Question: I'm using Bootstrap 3 in an app dashboard and I'm facing a problem using navbar. I added a dropdown menu that is being shown correctly, but once I resize the window and the navbar is collapsed, it is showed at the left instead that at the right. What can I do to solve it?
Here you can find an screenshot with the problem and what I need, and some code:

'''
<nav class="navbar navbar-default navbar-fixed-top" role="navigation">
<div class="navbar-header">
<button type="button" class="navbar-toggle" data-toggle="collapse"
data-target=".navbar-collapse">
<span class="sr-only">Toggle navigation</span> <span class="icon-bar"></span>
<span class="icon-bar"></span> <span class="icon-bar"></span>
</button>
<a class="navbar-brand" href="#">Dashboard</a>
</div>
<c:if test="${not empty username}">
<div class="collapse navbar-collapse">
<ul class="nav navbar-nav navbar-right">
<li class="dropdown"><a href="#" class="dropdown-toggle"
data-toggle="dropdown">${username} <span
class="glyphicon glyphicon-user"></span><b class="caret"></b></a>
<ul class="dropdown-menu">
<li><a href="<c:url value='/logout' />">Logout</a></li>
</ul></li>
</ul>
</div>
</c:if>
'''
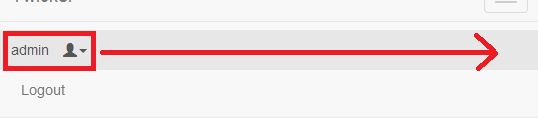
Answer: The 'navbar' collapses at 768px, so this media query will float your 'navbar-nav' to the right once the 'navbar' is collapsed.
<URL>
'''
@media (max-width: 768px){
.navbar-nav{
text-align: right;
}
}
'''